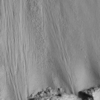
Label: not_dusty